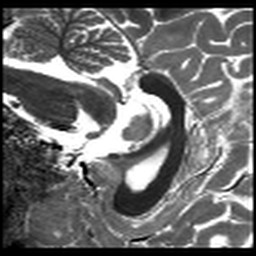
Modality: T1map
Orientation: sagittal
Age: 26
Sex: female